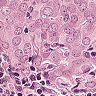
Metastatic tissue present: yes